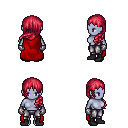
a pixel art fantasy rpg character, female body template, dark elf, purple skin, red cape, metal pants, ruby red left-swept hairstyle, metal gloves, black shoes, four views (front, back, left, right), 2x2 character sprite sheet, small pixel art, hard edges, no anti-aliasing